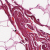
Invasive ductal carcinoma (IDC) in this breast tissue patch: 0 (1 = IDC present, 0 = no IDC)